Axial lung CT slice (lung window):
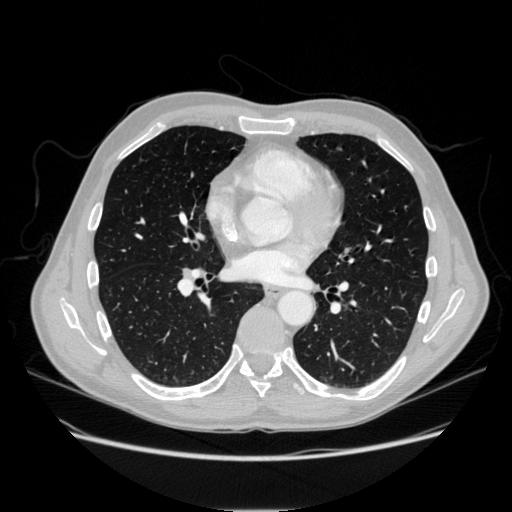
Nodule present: no